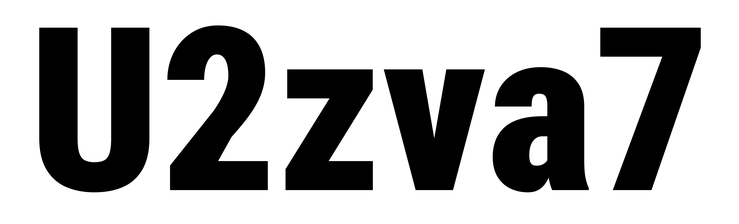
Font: Roboto_Condensed_Black